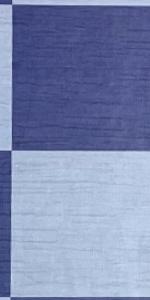
Label: Empty